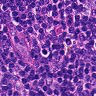
Metastatic tissue present: no